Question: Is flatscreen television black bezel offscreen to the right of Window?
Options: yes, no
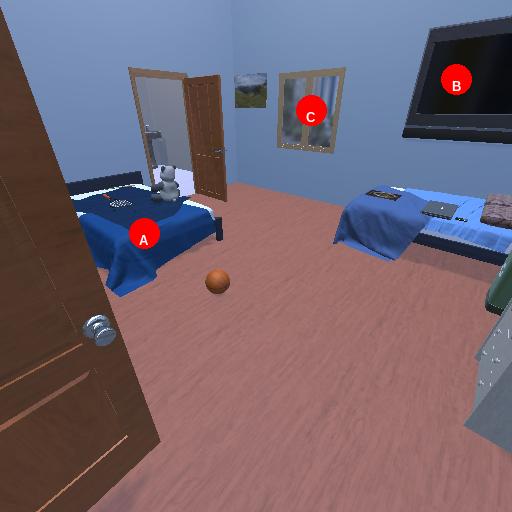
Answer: yes